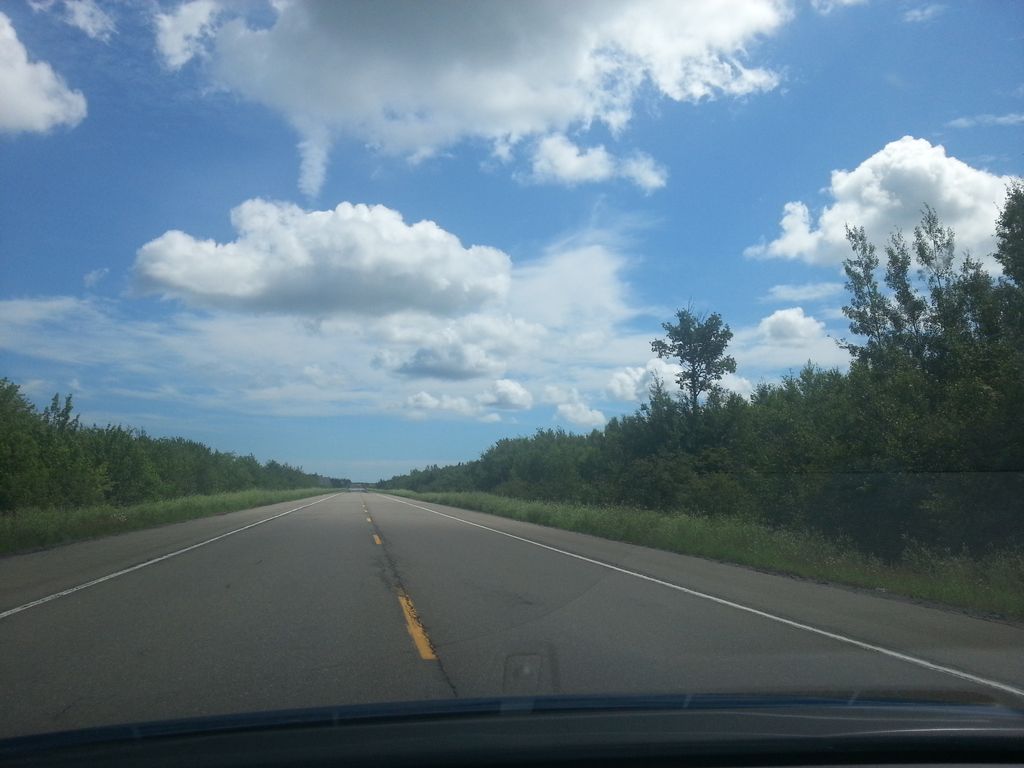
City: charlottetown